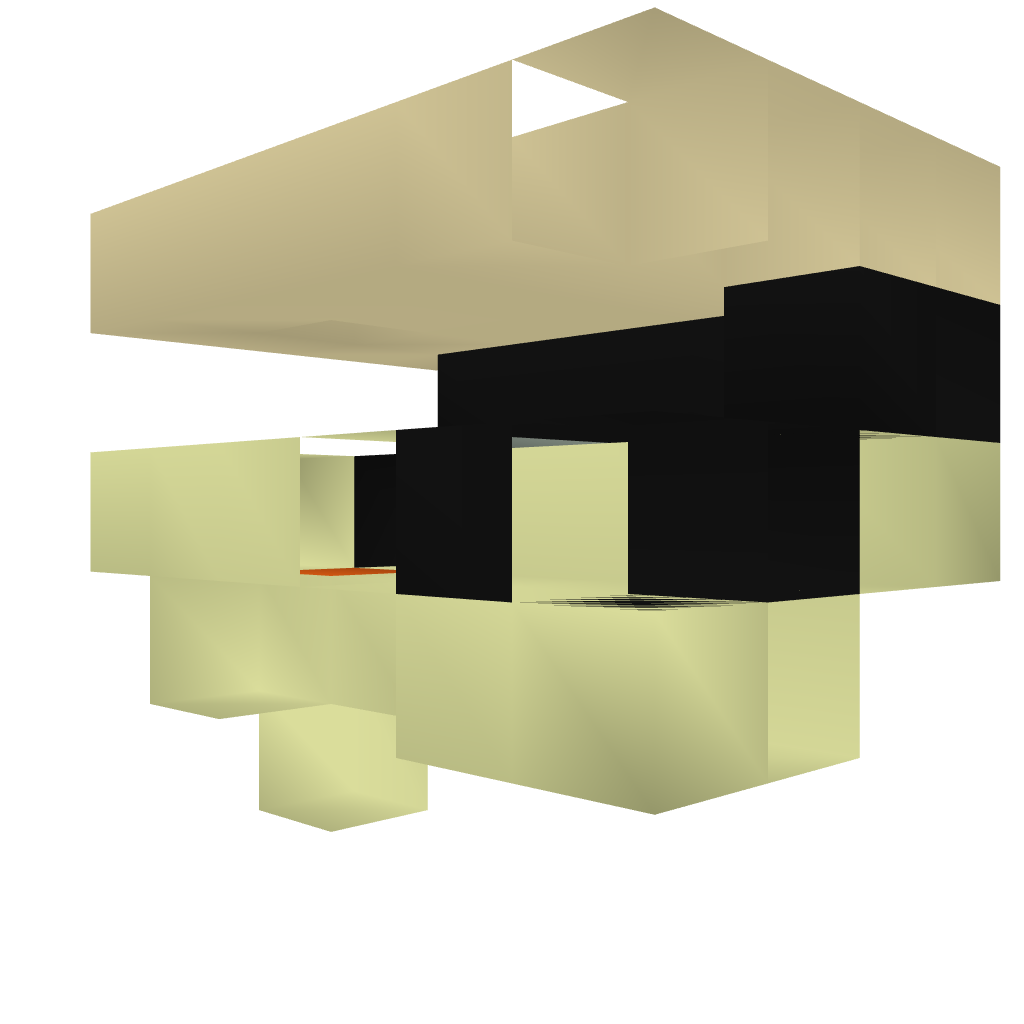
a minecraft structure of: Automatic trash can